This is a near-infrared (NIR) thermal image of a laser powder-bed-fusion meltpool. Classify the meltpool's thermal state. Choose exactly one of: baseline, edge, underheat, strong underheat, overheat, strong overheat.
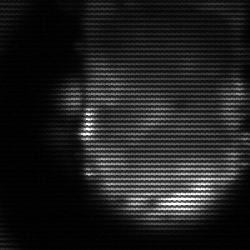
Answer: baseline